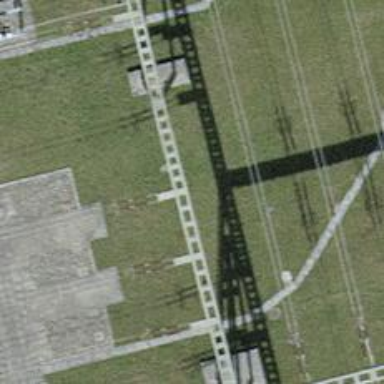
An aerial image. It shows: Bay for power line.